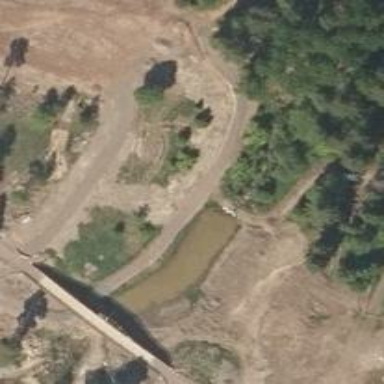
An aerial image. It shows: Footway on bridge.